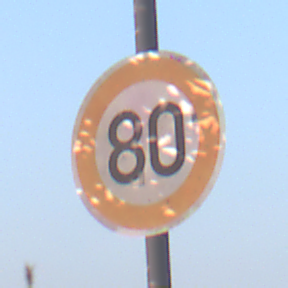
Verkehrszeichen: Geschwindigkeit80
Umgebung: Outdoor, Urban
Tageszeit: SunriseSunset
Wetter: Clear
Licht: Natural
Jahreszeit: NotSpecified
Kontrast: MediumContrast